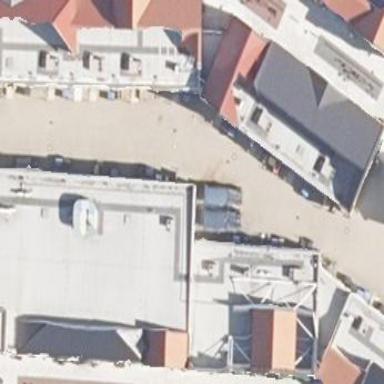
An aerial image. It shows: Retail building that houses clothes shop.